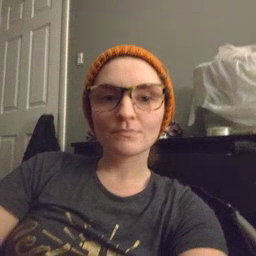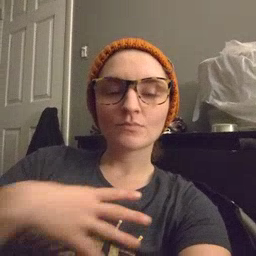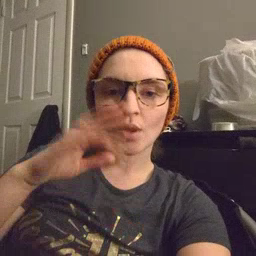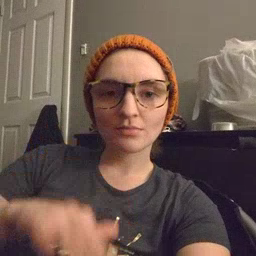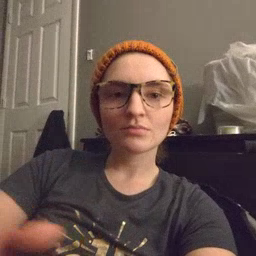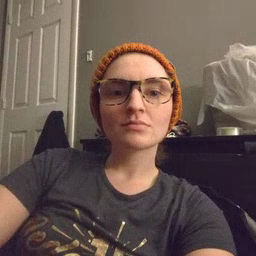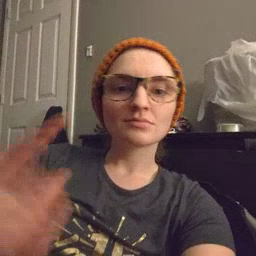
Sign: snow